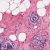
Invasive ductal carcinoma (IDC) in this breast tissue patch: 0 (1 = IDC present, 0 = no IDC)